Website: bh-photo
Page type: store-pickup
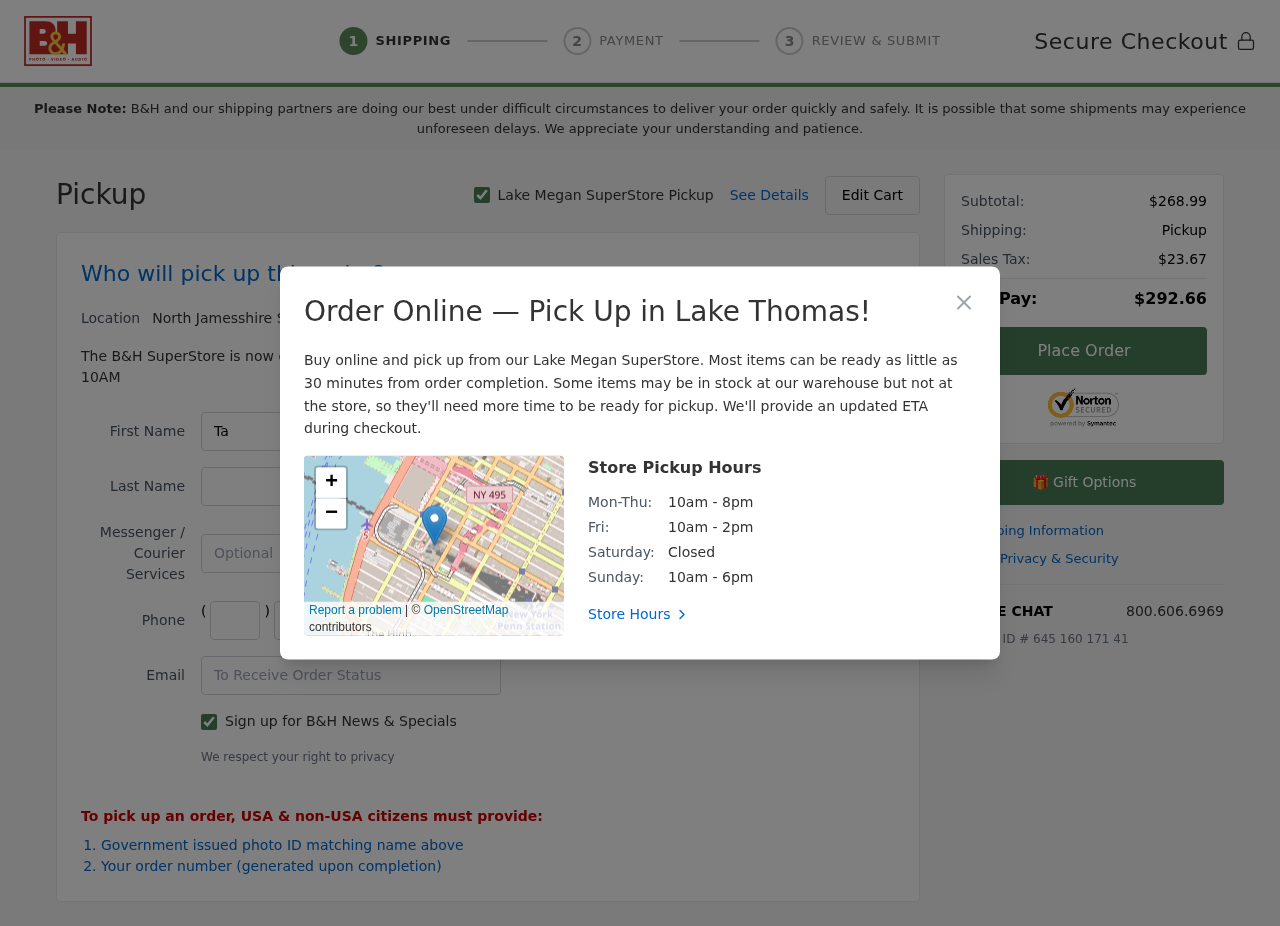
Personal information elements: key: PII_CITY
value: Lake Megan
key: PII_CITY2
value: North Jamesshire
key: PII_CITY3
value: Lake Thomas
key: PII_EMAIL
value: tclark@yahoo.com
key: PII_FIRSTNAME
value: Tara
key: PII_LASTNAME
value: Clark
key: PII_PHONE_AREA
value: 331
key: PII_PHONE_PREFIX
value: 739
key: PII_PHONE_SUFFIX
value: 7046
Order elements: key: ORDER_SUBTOTAL
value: $268.99
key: ORDER_TAX
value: $23.67
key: ORDER_TOTAL
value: $292.66
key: ORDER_ID
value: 645 160 171 41